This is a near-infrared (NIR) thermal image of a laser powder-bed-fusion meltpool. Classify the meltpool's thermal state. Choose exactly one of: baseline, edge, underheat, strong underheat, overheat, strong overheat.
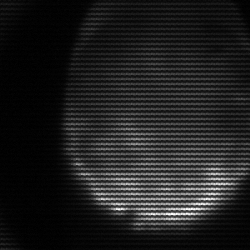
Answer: edge